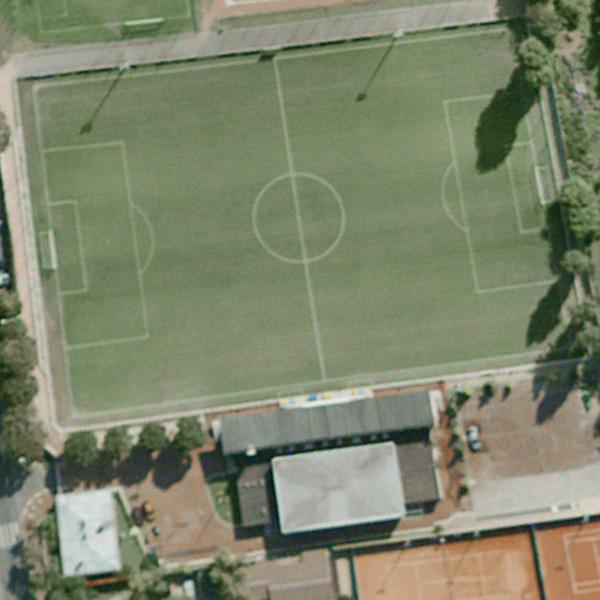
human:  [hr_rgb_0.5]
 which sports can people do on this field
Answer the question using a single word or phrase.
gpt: football